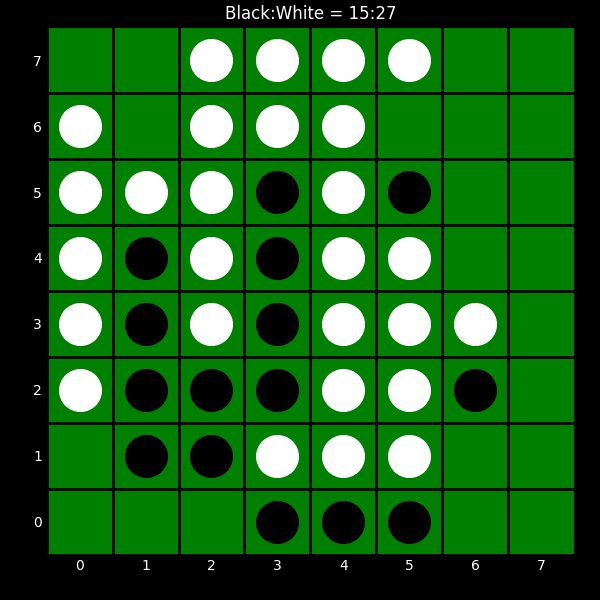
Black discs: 15
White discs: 27